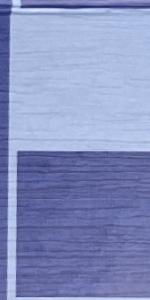
Label: Empty